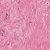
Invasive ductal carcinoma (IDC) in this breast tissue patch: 0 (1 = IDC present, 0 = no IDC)